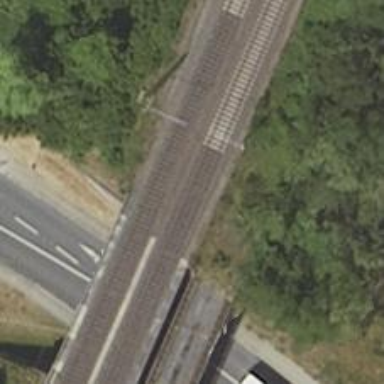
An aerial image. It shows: Bridge over railway with electrified contact lines.